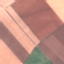
Land use / land cover class: AnnualCrop